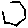
Label: hexagon